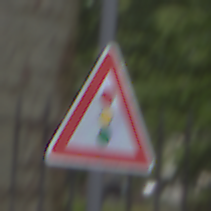
Verkehrszeichen: Lichtzeichenanlage
Umgebung: Outdoor, Urban
Tageszeit: MorningAfternoon
Wetter: Overcast
Licht: Natural
Jahreszeit: NotSpecified
Kontrast: LowContrast